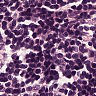
Metastatic tissue present: no